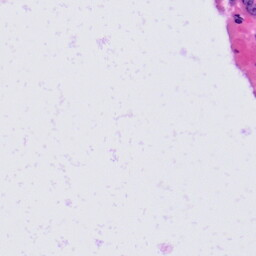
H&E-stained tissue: Prostate